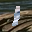
Label: 1